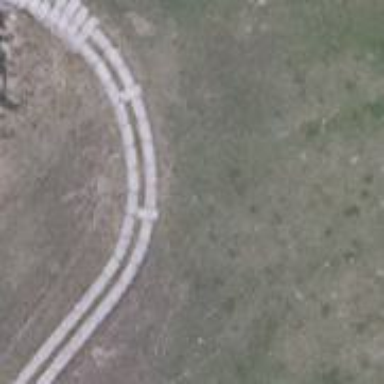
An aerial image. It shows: Agricultural track with grade1 concrete plates surface. Suitable for agricultural vehicles.